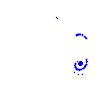
Particle: electron